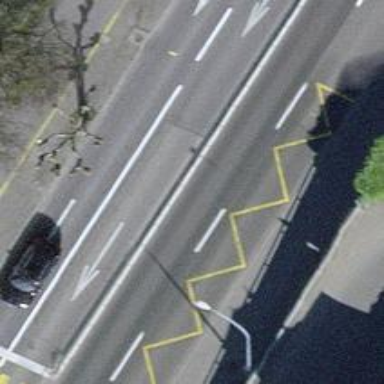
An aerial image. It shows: Bus stop equipped with public transport stop position.